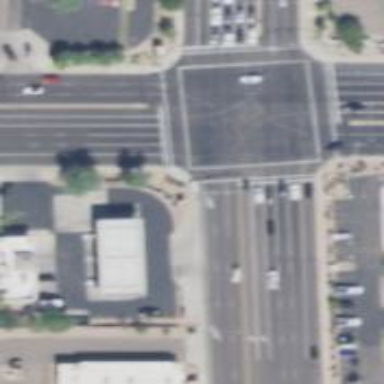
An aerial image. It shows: Solid stop line on the road.